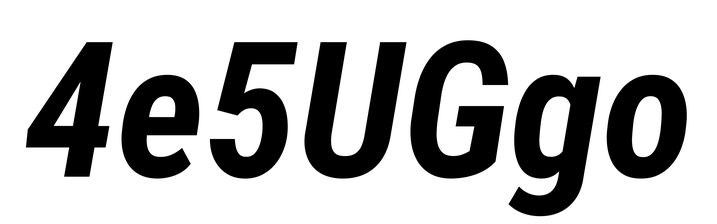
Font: Roboto-Italic_Condensed_Bold_Italic